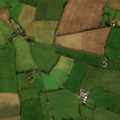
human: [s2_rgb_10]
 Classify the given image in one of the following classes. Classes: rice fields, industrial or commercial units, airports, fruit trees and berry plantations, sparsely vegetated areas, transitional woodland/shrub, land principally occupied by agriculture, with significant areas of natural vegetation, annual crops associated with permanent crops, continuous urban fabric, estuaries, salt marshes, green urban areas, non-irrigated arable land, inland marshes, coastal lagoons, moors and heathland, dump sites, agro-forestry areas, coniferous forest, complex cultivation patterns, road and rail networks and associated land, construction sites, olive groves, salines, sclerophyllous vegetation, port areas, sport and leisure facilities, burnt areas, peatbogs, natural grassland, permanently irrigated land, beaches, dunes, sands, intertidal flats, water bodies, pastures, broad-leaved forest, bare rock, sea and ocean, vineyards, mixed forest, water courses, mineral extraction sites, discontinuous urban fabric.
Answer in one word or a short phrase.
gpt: non-irrigated arable land, pastures